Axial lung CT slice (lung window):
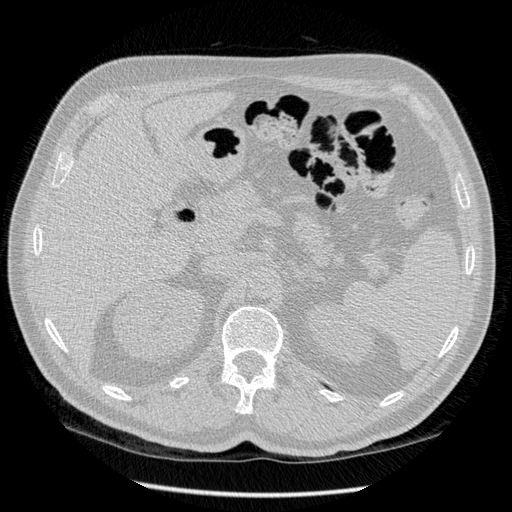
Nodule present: no